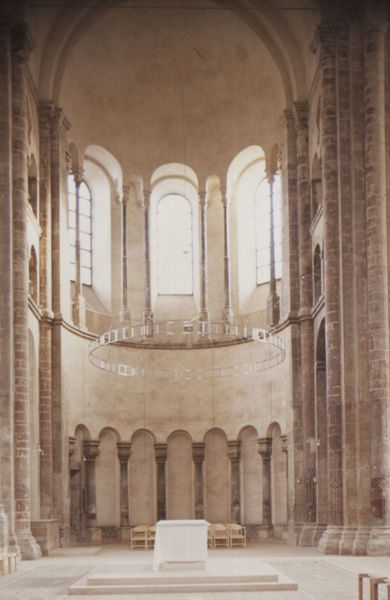
Titel: Groß St. Martin in Köln
Standort: Köln, Groß St. Martin (EU - D - NRW)
Schlagwörter: schatten, fenster, licht, stühle, säule, säulen, tisch, tuch, architektur, sockel, stein, kirche, sonne, krone, rund, bogen, rundbogen, kuppel, treppe, leuchter, stufen, ring, foto, gewölbe, kranz, altar, kapitelle, kathedrale, kapitell, portal, dienste, apsis, chor, basis, schrein, kammern, niche, gewälbe, stähle, altor, altrar, sienste, chorrundgang